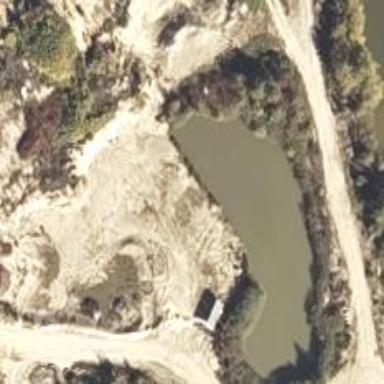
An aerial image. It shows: Quarry used for extracting aggregate resources.